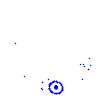
Particle: proton